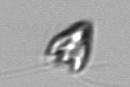
Label: Pyramimonas_longicauda